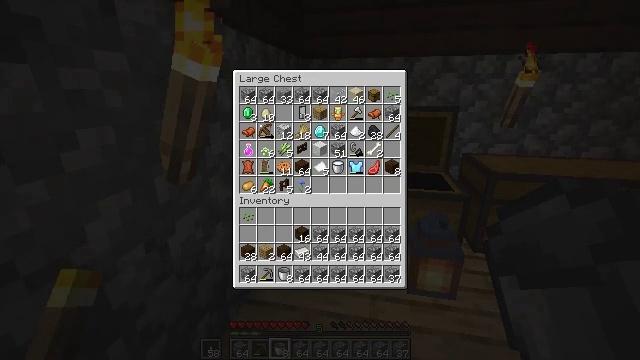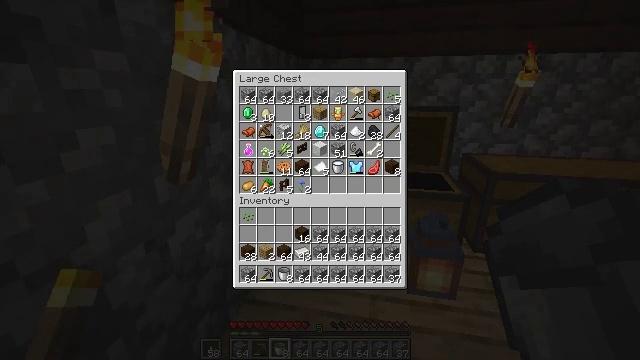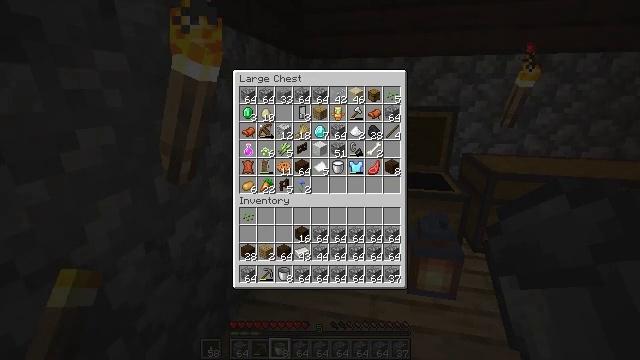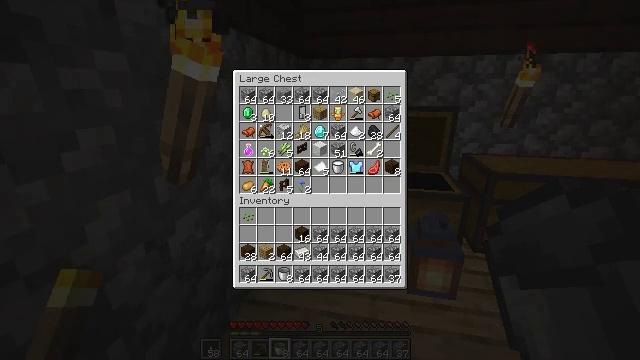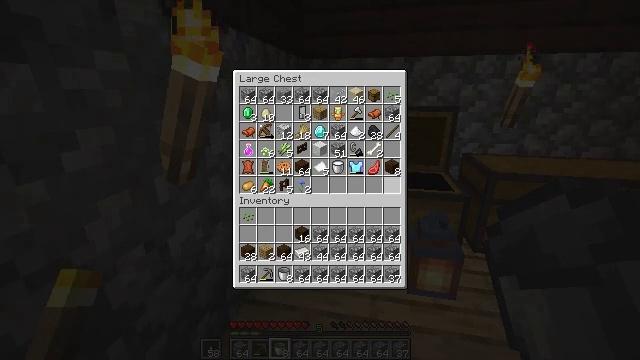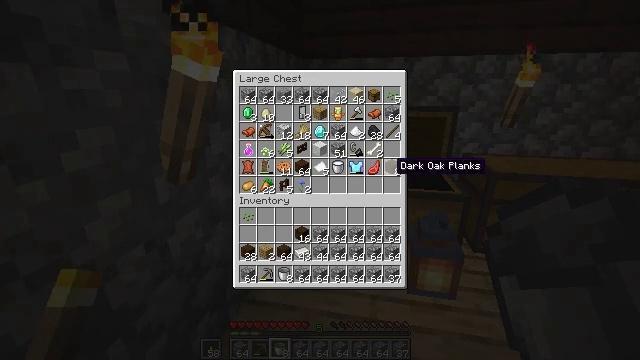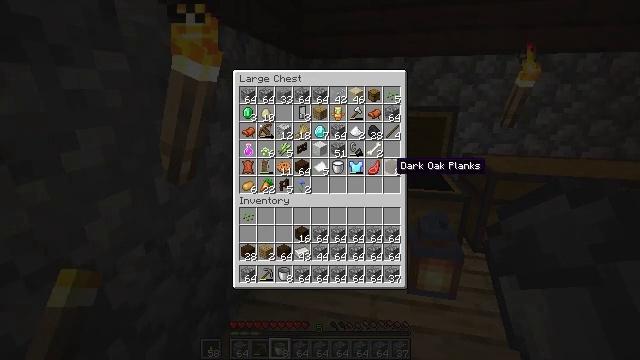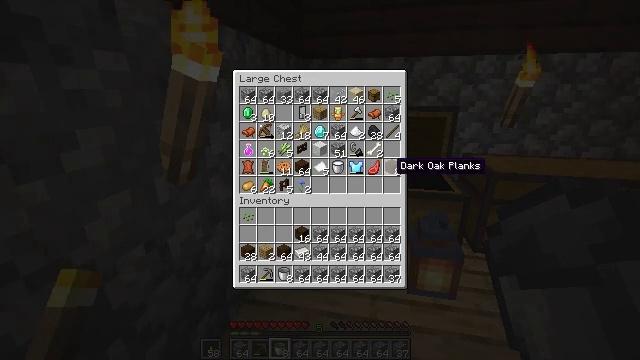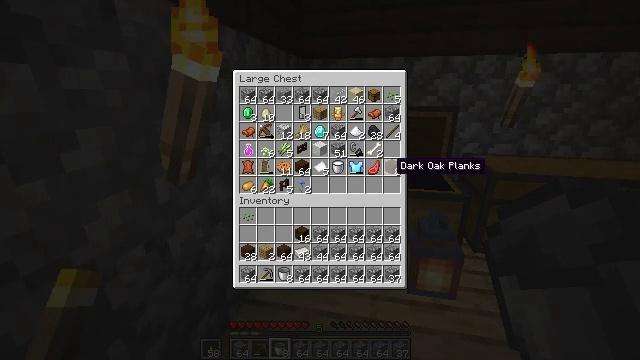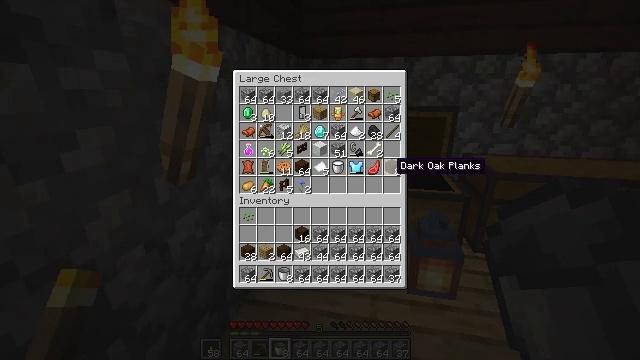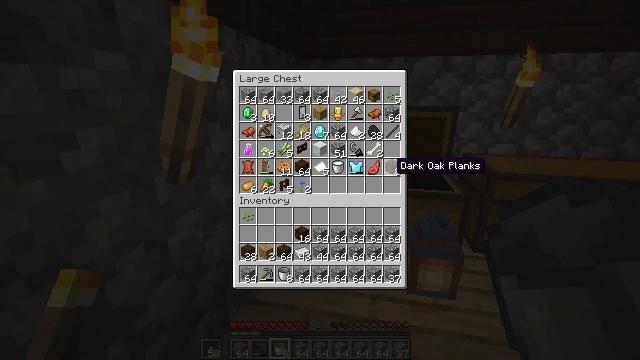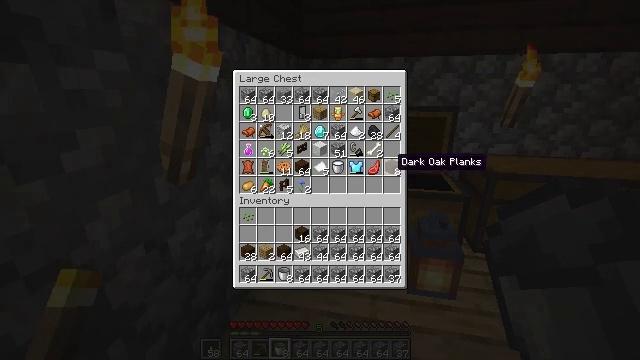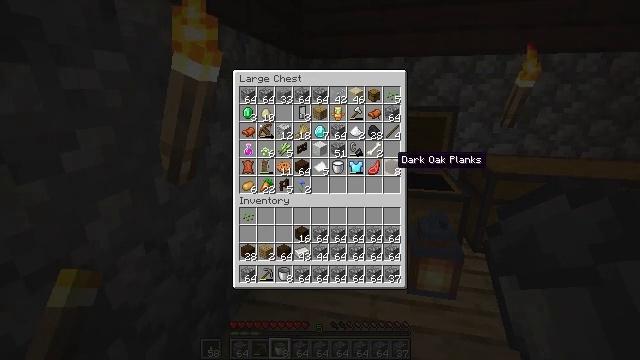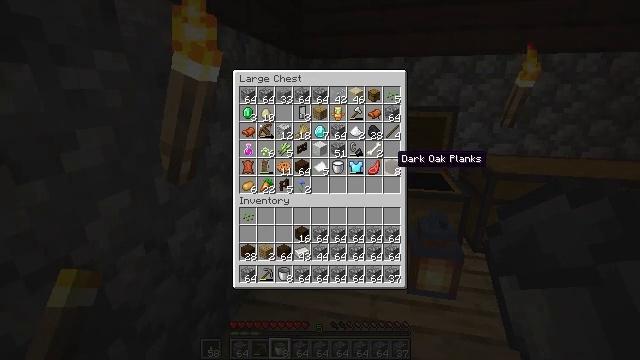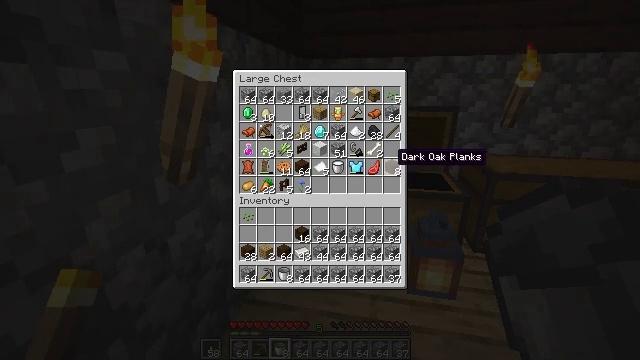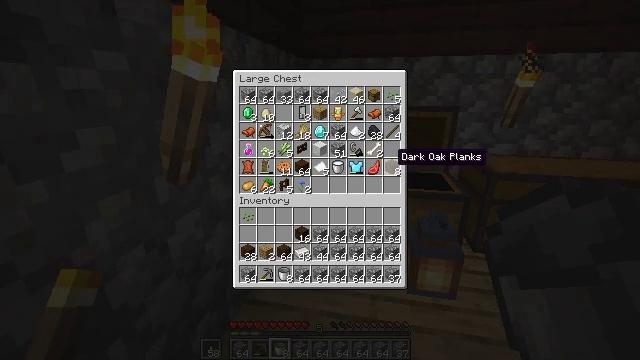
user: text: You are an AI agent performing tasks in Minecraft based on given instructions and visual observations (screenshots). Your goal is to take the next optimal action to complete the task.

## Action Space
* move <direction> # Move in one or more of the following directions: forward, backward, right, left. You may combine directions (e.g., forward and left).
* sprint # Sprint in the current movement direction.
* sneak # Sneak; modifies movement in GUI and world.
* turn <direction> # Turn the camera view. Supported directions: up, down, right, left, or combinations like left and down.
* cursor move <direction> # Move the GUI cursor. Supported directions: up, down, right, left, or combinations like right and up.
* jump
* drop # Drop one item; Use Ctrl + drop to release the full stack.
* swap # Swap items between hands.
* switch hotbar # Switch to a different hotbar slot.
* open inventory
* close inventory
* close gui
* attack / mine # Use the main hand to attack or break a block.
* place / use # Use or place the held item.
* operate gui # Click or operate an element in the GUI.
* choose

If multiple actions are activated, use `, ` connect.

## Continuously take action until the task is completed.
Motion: motion action
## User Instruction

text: Craft a dark oak trapdoor.
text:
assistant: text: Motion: cursor move up
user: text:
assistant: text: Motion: cursor move up
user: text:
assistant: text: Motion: cursor move up
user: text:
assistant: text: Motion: cursor move left and up
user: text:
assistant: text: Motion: cursor move left
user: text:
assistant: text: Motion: no_op
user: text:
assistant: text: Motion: no_op
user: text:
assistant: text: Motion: no_op
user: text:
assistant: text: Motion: no_op
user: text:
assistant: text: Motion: no_op
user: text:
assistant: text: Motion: sneak
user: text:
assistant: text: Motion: sneak
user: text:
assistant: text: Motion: sneak
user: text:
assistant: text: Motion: sneak
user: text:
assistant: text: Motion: sneak
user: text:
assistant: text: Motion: sneak
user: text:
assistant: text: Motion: sneak
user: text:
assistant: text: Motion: sneak
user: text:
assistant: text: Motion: sneak
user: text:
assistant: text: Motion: sneak
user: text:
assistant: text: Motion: sneak
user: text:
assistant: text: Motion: sneak
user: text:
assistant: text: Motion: sneak
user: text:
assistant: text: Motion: sneak
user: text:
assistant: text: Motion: sneak
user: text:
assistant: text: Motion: sneak
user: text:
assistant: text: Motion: sneak
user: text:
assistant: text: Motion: sneak, operate gui
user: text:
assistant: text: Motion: sneak, operate gui
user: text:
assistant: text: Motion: sneak, operate gui